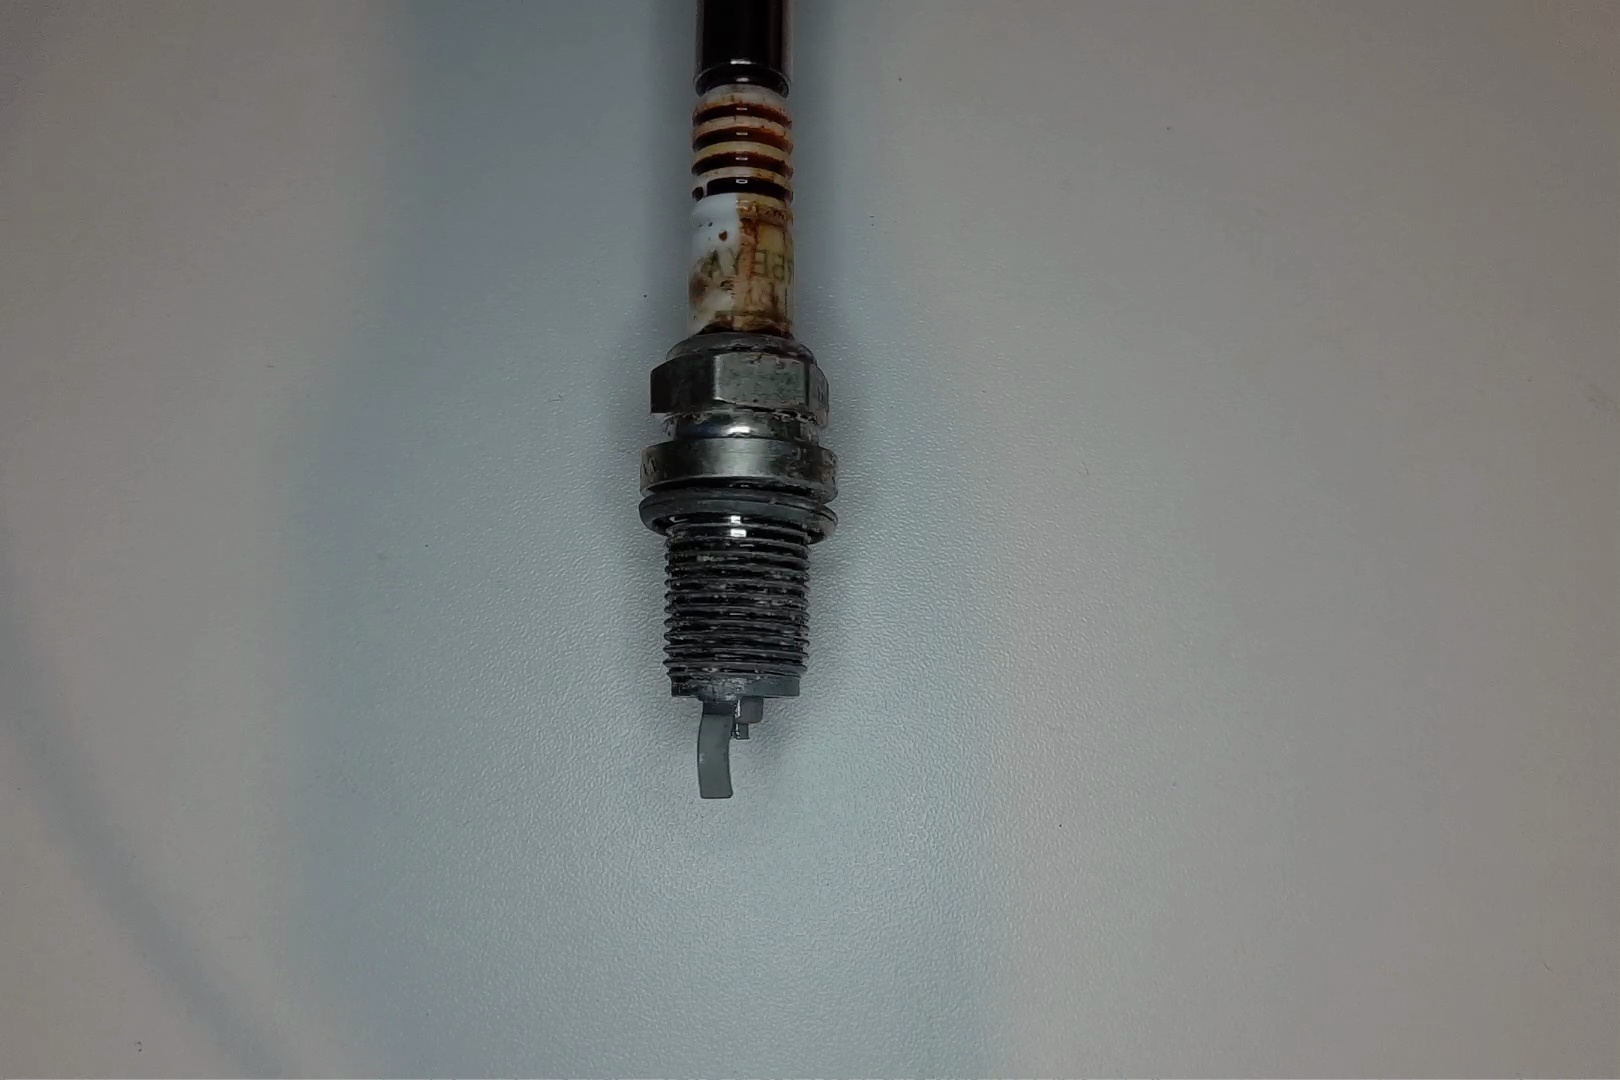
Label: anomaly